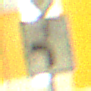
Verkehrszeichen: VerlaufVorfahrtsstrasse5
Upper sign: Vorfahrtsstrasse
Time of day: NotSpecified
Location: Indoor (Special)
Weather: NotSpecified
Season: NotSpecified
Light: Artificial